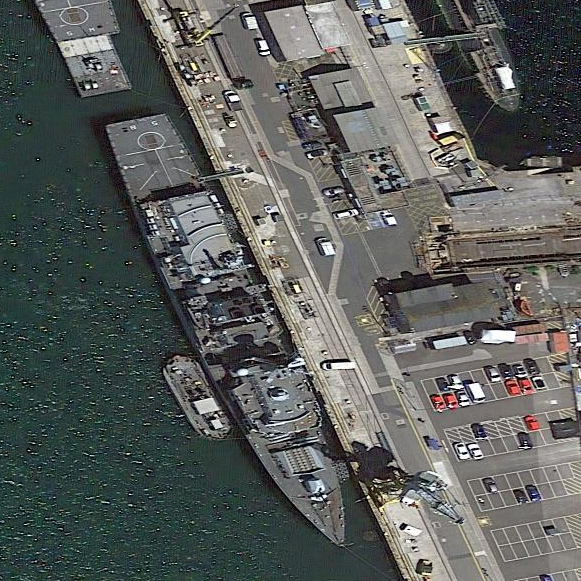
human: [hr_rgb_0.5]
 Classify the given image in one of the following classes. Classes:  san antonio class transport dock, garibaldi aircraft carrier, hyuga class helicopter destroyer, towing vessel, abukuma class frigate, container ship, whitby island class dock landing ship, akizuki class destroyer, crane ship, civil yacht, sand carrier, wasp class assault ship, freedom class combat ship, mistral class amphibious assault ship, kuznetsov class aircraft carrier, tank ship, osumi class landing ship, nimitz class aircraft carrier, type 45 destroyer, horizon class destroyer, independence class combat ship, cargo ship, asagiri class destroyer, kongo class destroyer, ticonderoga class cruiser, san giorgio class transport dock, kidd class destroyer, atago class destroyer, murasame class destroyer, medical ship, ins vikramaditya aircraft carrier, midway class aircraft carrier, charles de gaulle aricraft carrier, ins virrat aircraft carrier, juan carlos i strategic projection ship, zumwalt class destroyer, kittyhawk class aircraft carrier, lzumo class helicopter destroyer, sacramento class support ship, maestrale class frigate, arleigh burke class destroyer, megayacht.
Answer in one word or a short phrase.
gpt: Type 45 destroyer